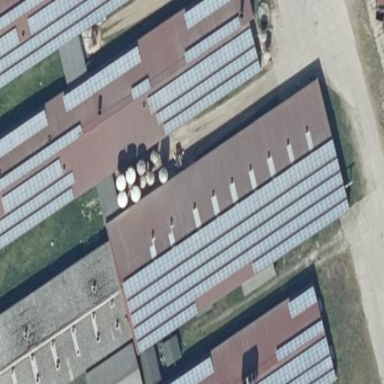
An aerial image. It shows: Solar photovoltaic panel generating electricity. It is small installation located on building.